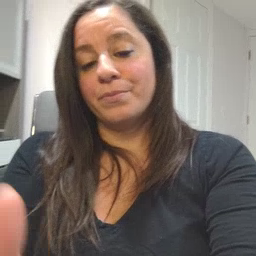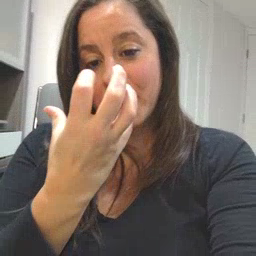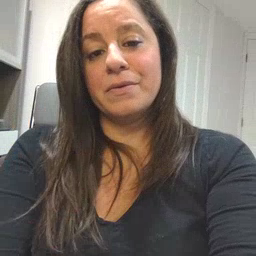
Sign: mad